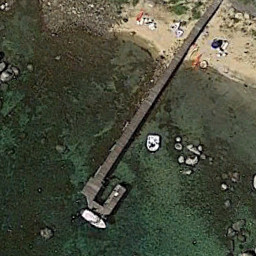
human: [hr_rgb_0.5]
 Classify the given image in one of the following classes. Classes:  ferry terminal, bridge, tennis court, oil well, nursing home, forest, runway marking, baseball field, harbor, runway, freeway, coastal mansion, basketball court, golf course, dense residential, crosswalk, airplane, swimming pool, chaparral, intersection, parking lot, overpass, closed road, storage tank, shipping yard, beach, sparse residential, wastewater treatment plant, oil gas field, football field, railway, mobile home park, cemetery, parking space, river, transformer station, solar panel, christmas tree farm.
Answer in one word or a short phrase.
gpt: ferry terminal